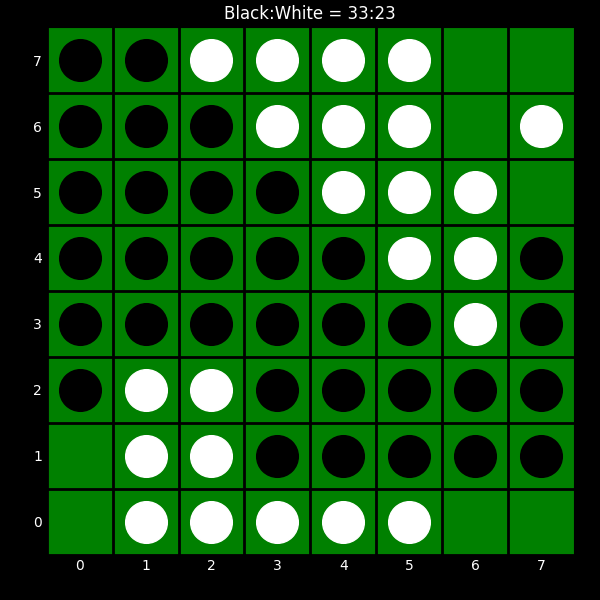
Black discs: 33
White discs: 23